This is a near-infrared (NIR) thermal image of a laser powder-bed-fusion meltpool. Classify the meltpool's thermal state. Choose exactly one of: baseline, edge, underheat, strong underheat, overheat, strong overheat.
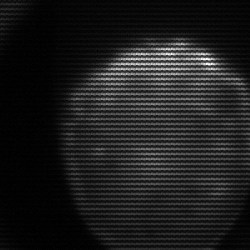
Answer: edge